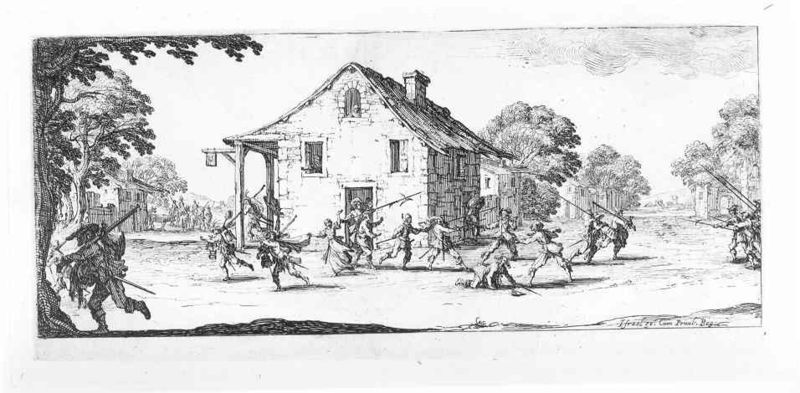
Titel: Einzug der Herren von Vroncourt, Tyllon und Marimont
Künstler: Jacques Callot
Standort: Karlsruhe
Institution: Staatliche Kunsthalle Karlsruhe
Schlagwörter: angriff, baum, himmel, kampf, laub, mann, schatten, weiß, wolken, bäume, landschaft, menschen, fenster, frau, grau, hell, holz, hut, licht, männer, schwarz, strasse, szene, tür, zeichnung, dach, haus, weg, wirtschaft, kleidung, mord, stein, holland, signatur, hütte, boden, land, bauern, kamin, kinder, schornstein, vorbau, schrift, bogen, fahne, laufen, dorf, giebel, mauer, allee, grafik, platz, krieg, schlacht, lanze, soldaten, weib, weiber, balken, flucht, schild, veranda, stangen, strohdach, religion, druck, schwarz weiss, schraffur, radierung, stich, raub, waffen, überfall, strich, fliehen, rennen, flüchten, bier, kämpfen, jäger, aufgeben, krieger, hellebarde, lanzen, eiche, geschosse, hellebarden, piken, speer, speere, dreißigjähriger krieg, eichen, gewehre, räuber, aufregung, kupferstich, vordach, vertreiben, wegrennen, gasthaus, schänke, wirtshaus, steinhaus, gefecht, gaststube, giebeldach, menschne, verteidigung, ange, laufende, plünderung, seriendruck, landsknecht, ruck, spieße, landsknechte, söldner, bauernkrieg, einfall, helebarden, konflikt, machete, vertriebene, stäcke, horden, #weg